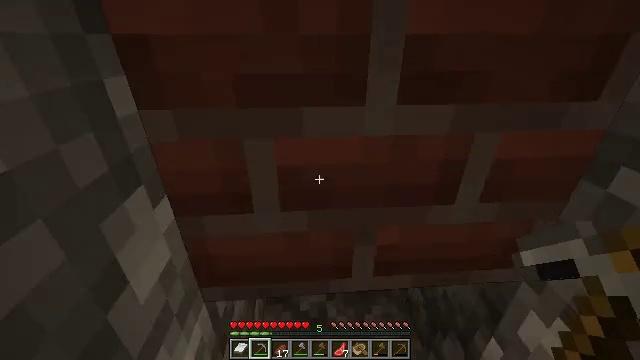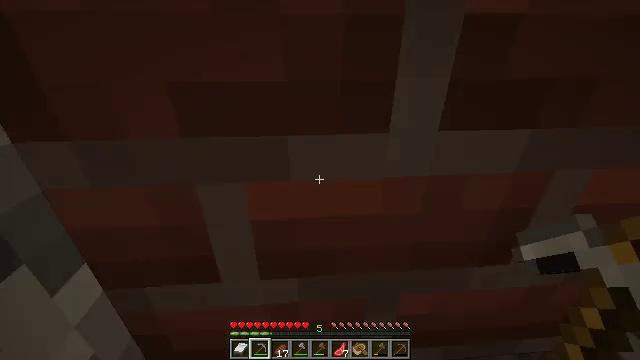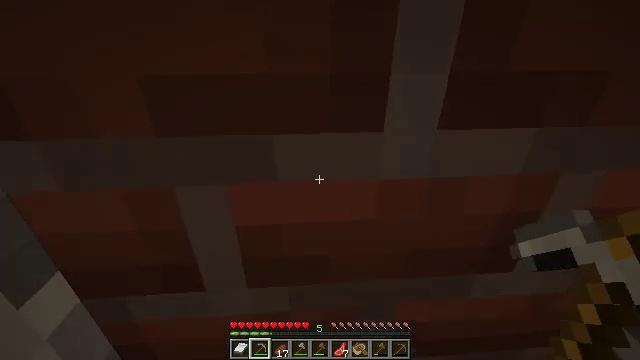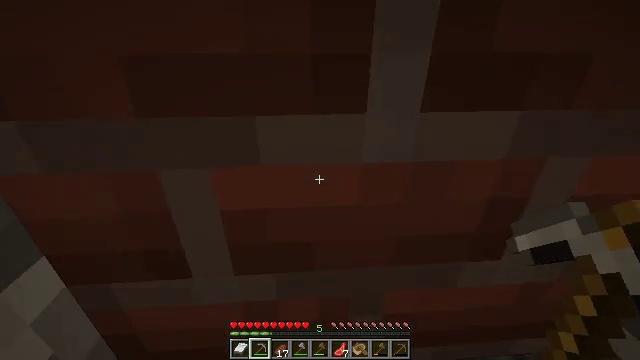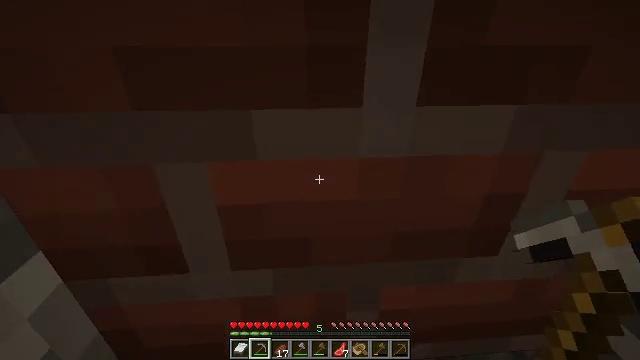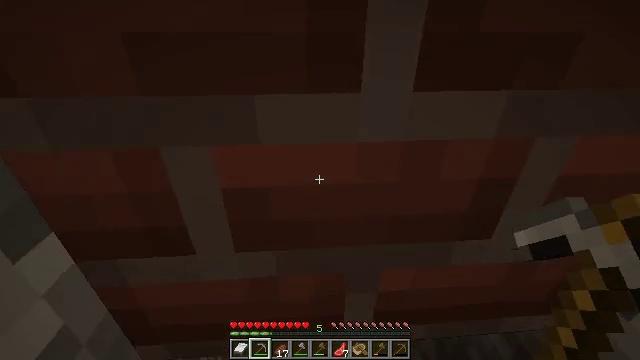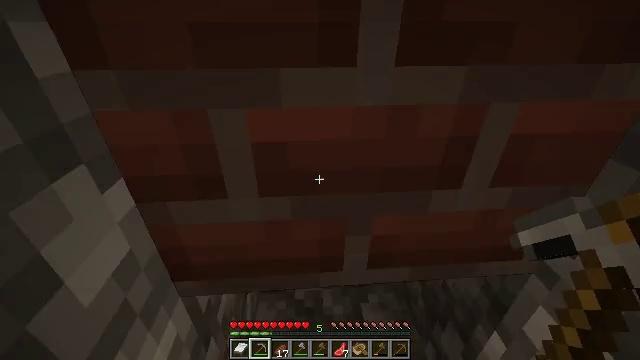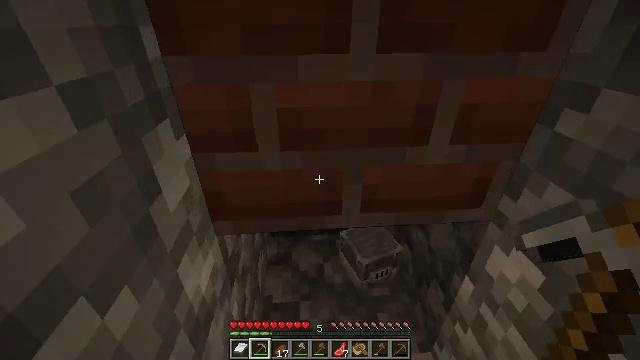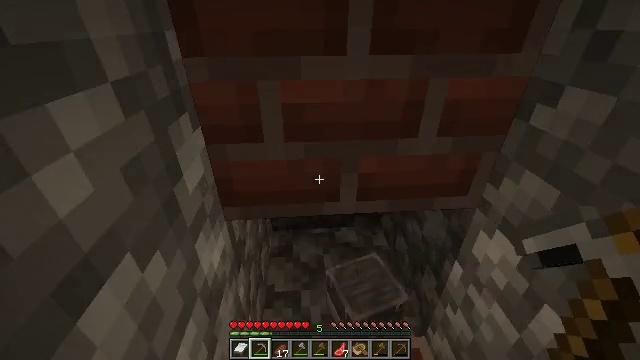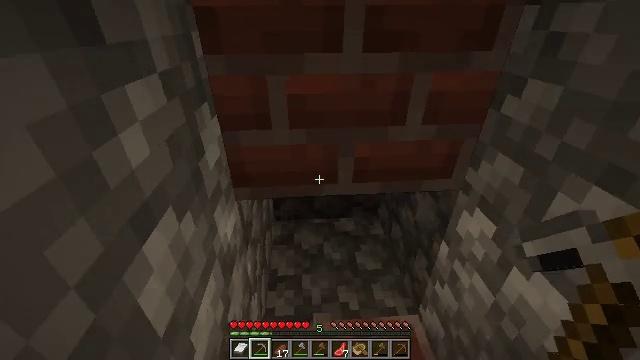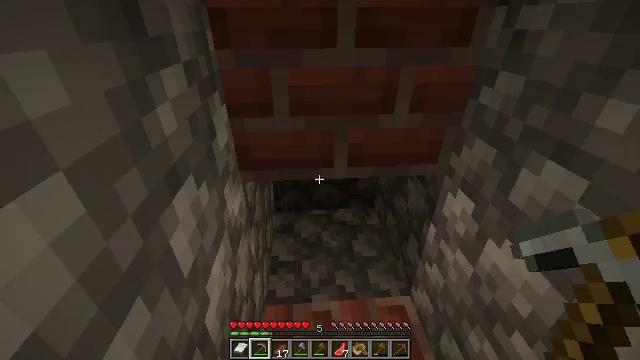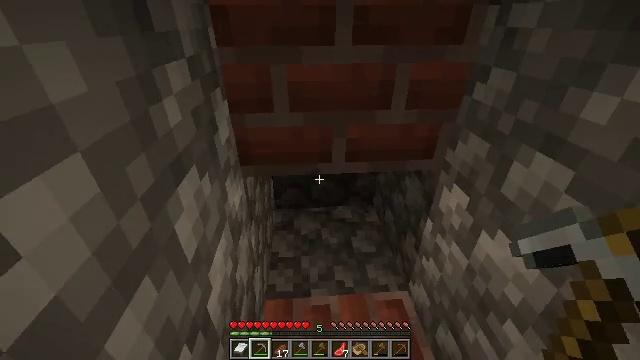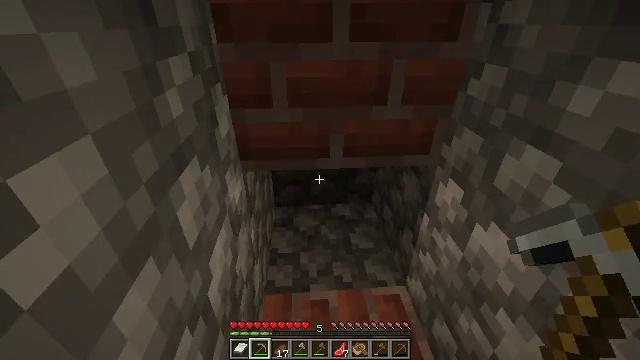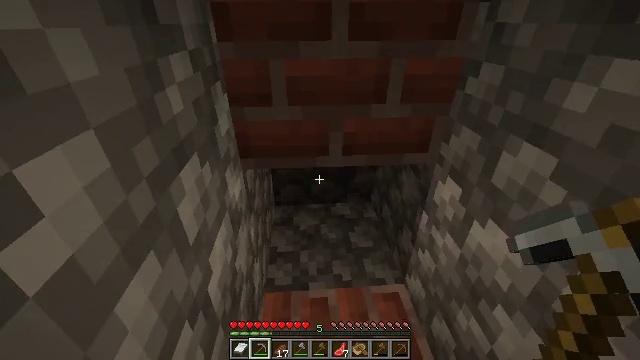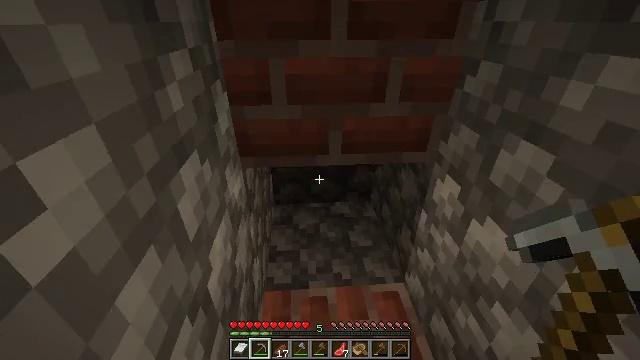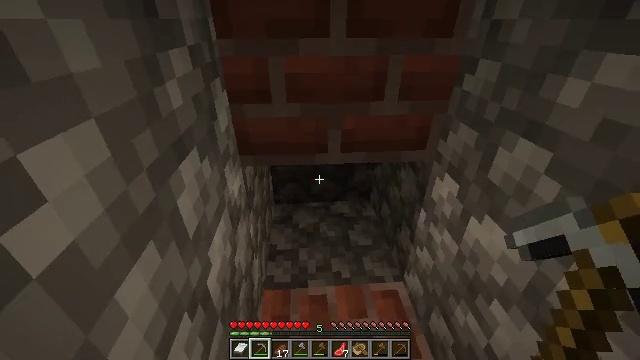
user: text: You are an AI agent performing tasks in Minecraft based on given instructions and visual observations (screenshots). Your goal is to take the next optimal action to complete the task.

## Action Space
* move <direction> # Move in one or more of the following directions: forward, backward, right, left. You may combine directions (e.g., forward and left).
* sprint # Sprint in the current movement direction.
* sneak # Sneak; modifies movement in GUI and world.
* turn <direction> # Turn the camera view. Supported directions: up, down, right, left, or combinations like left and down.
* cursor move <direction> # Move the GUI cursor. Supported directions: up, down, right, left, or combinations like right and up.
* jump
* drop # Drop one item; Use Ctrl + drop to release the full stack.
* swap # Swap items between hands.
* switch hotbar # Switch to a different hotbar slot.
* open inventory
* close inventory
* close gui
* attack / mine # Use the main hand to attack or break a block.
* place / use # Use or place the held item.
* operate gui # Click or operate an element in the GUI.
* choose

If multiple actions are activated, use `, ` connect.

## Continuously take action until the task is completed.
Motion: motion action
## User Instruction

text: Recycle the grindstone by mining it.
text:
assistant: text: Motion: move forward
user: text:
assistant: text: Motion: no_op
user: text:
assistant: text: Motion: no_op
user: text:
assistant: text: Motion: no_op
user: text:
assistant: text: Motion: move back, turn down
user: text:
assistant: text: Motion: move back, turn down
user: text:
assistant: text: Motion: move back
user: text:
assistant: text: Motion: move back
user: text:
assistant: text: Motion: no_op
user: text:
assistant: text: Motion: no_op
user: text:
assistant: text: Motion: no_op
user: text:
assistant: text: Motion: no_op
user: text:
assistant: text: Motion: no_op
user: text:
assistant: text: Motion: no_op
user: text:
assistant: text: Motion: no_op
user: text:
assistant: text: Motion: turn right and up
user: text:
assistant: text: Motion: turn right and up
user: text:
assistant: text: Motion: turn right and up
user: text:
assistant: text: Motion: turn left and up
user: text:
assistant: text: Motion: no_op
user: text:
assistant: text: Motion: no_op
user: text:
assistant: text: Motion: move forward
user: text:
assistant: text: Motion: move forward
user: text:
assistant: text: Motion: move forward and move right, turn right and up
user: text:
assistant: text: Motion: move forward and move right, turn left and up
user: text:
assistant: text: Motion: move forward and move right
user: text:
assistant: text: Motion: move forward and move right
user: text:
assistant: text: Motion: move forward and move right
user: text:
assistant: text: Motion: move forward and move right
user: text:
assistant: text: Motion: move forward